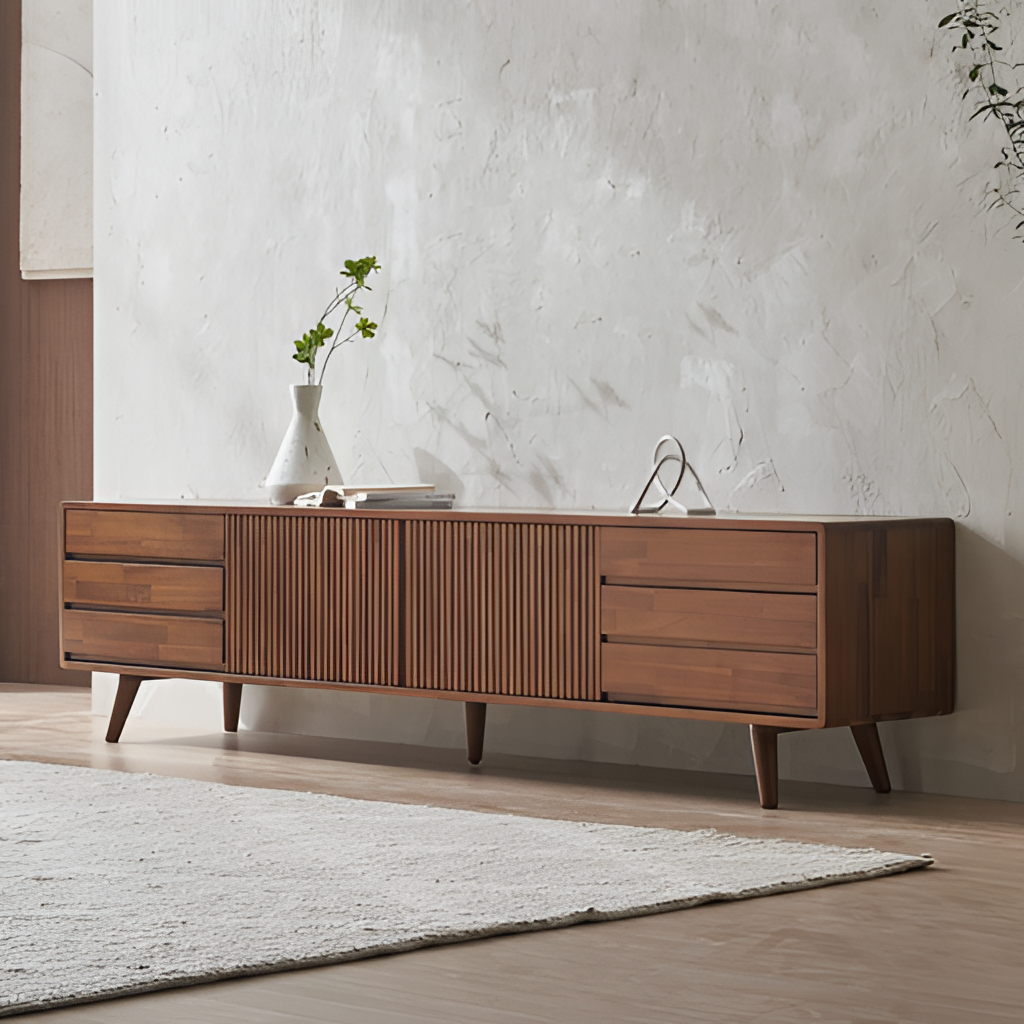
wood TV console, living room, wood flooring, with plank pattern, white plaster wallpaper, with solid pattern, minimalist